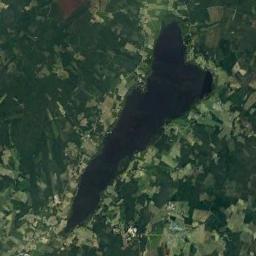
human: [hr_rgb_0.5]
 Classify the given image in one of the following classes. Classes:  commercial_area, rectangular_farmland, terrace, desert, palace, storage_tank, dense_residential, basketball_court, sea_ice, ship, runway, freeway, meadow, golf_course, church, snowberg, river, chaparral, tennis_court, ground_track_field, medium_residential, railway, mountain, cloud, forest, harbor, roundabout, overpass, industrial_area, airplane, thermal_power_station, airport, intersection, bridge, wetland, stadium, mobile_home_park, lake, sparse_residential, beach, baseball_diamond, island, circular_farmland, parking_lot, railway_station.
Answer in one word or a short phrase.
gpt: lake